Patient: sex F, age 65
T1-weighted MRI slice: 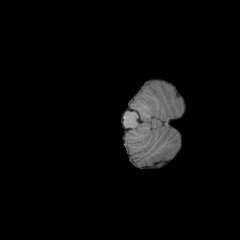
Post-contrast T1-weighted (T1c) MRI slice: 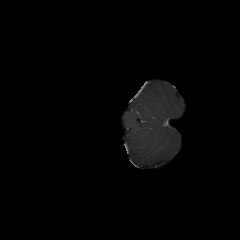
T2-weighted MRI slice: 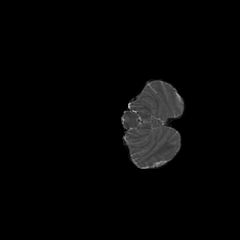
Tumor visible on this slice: no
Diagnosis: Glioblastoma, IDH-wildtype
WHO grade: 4